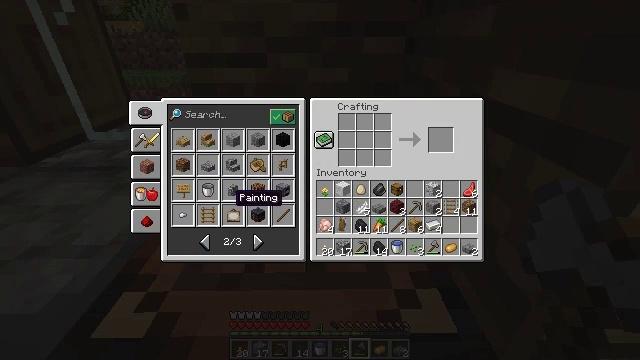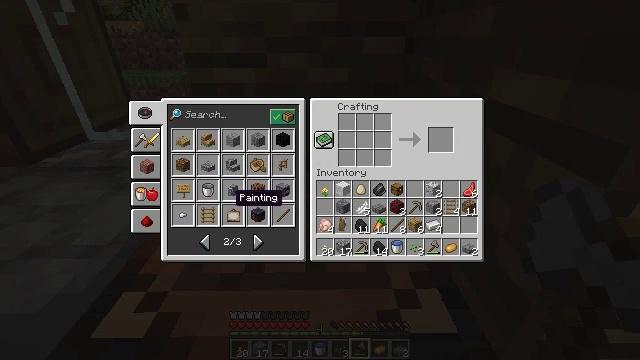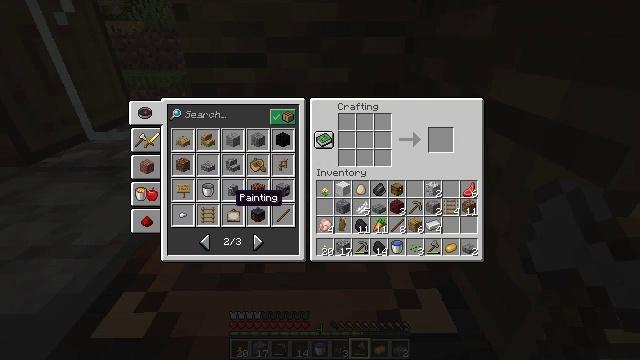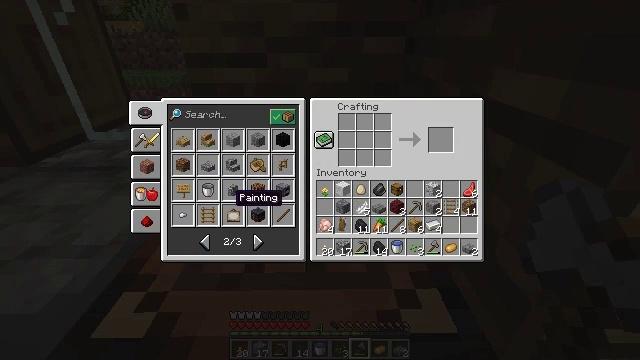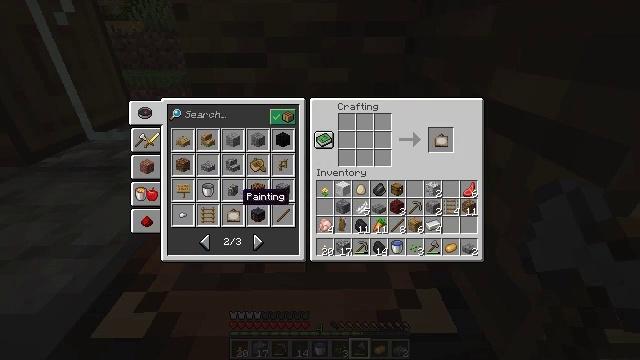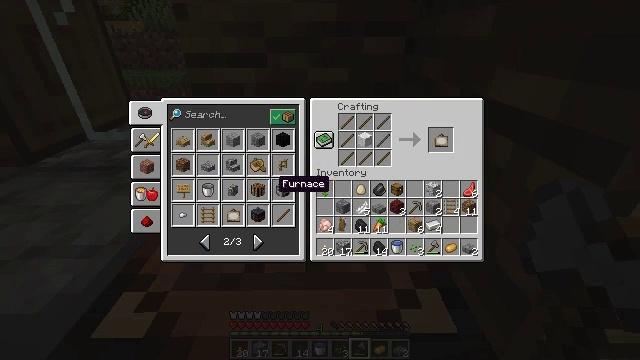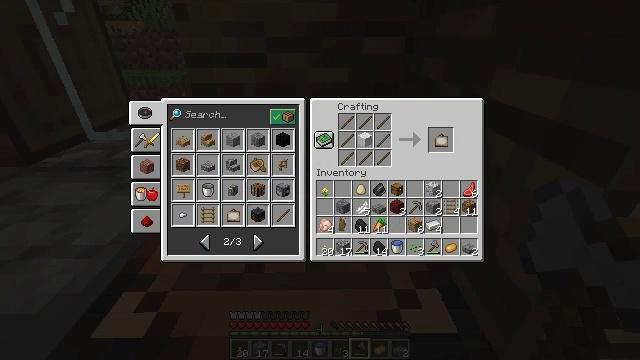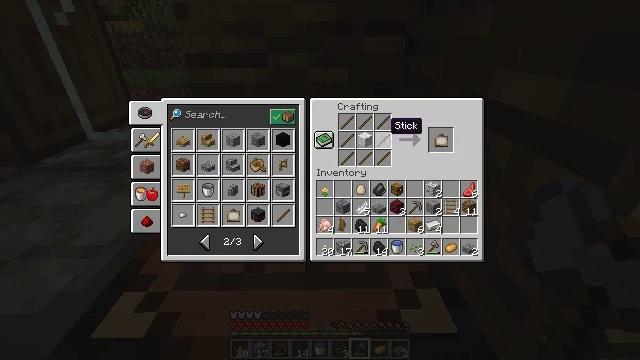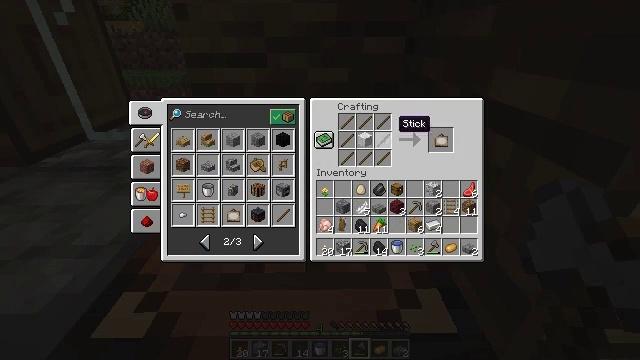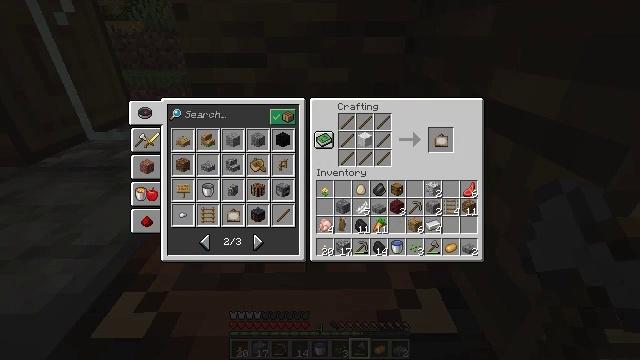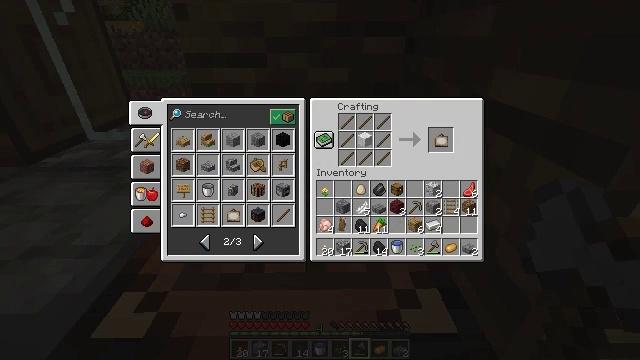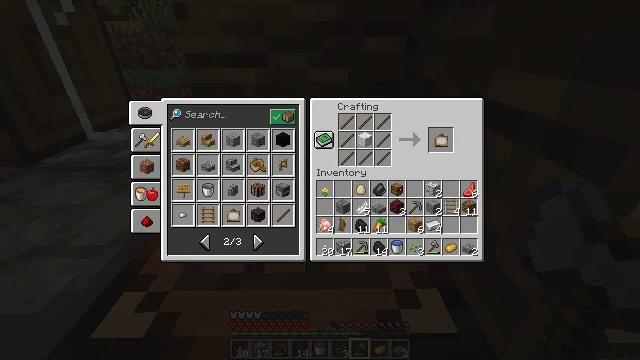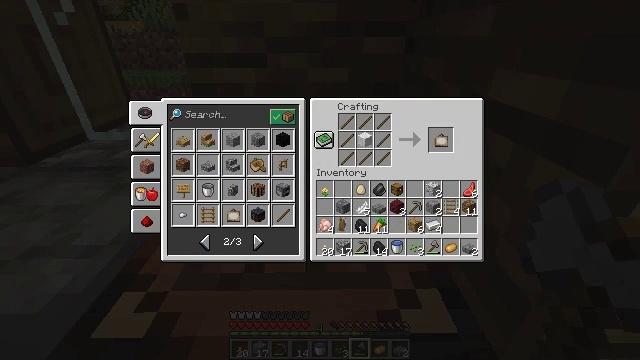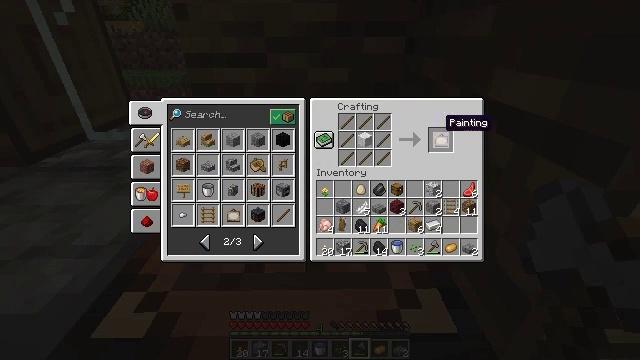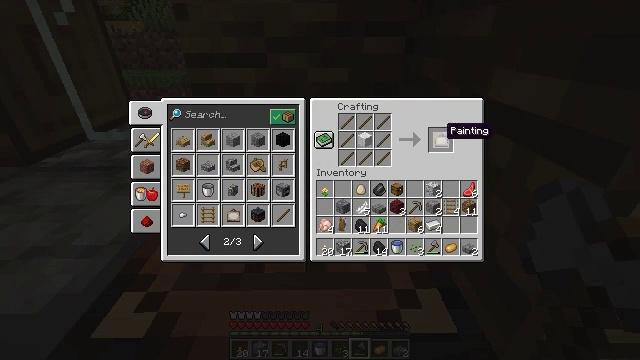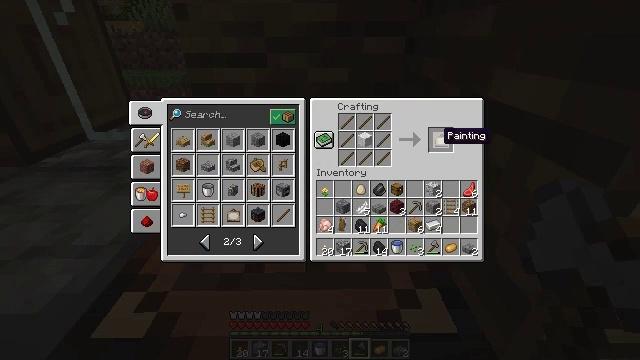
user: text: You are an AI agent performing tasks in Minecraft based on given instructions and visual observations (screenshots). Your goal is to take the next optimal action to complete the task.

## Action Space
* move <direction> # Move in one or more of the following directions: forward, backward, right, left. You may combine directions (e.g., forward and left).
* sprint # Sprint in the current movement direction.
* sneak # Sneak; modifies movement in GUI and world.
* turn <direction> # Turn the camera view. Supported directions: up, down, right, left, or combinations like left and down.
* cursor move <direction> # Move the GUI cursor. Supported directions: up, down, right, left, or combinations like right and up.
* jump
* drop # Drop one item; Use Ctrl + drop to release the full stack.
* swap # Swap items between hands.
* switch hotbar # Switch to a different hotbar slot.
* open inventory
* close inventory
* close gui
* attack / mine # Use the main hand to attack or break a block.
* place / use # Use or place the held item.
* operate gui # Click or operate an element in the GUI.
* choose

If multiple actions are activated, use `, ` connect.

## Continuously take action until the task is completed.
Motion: motion action
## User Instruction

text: Open the crafting table and make a painting.
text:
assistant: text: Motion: attack / mine
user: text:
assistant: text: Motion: attack / mine
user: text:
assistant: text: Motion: no_op
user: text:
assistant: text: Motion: turn right
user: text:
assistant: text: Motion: turn right and up
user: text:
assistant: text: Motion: turn right and up
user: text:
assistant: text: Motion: turn right and up
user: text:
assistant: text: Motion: turn right
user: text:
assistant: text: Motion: turn right
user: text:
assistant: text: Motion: turn right
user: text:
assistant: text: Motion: turn right
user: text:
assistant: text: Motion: no_op
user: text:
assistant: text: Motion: no_op
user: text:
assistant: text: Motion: turn down
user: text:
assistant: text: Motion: no_op
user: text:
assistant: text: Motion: no_op
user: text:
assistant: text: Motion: no_op
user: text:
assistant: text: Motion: no_op
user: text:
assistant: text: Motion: no_op
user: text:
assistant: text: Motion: no_op
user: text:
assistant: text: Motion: turn right
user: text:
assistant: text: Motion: no_op
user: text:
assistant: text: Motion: no_op
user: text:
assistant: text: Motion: no_op
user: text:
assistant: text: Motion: attack / mine
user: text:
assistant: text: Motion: attack / mine
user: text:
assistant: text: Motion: attack / mine
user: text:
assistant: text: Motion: no_op
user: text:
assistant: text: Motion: turn down
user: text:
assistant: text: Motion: turn left and down